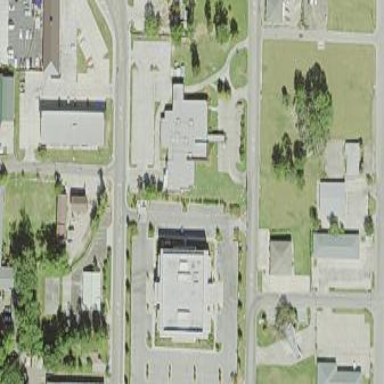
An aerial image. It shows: Healthcare clinic.